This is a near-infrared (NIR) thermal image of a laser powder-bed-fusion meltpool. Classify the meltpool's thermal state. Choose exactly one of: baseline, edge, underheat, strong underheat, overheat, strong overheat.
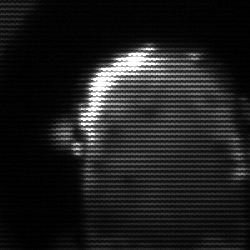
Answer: baseline